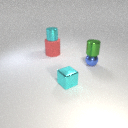
large red rubber cylinder below small cyan metal cylinder